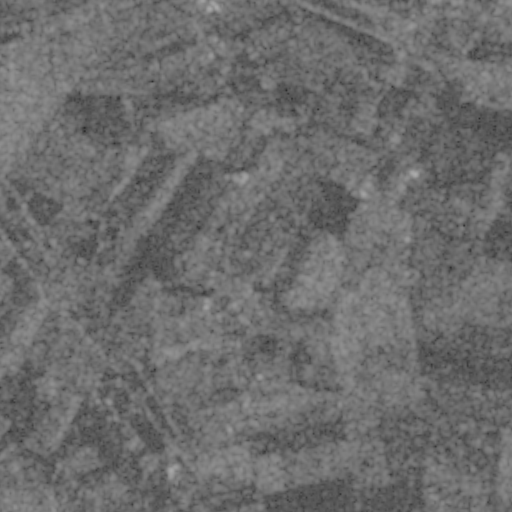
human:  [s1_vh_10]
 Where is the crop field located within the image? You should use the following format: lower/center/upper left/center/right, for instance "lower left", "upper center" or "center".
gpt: The crop field is located in the upper left of the image.
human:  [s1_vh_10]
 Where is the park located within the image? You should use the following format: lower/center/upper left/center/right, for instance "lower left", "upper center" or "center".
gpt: The park is located in the lower center of the image.
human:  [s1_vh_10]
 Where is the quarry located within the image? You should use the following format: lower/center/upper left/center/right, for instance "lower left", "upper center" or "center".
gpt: There is no quarry in the image.

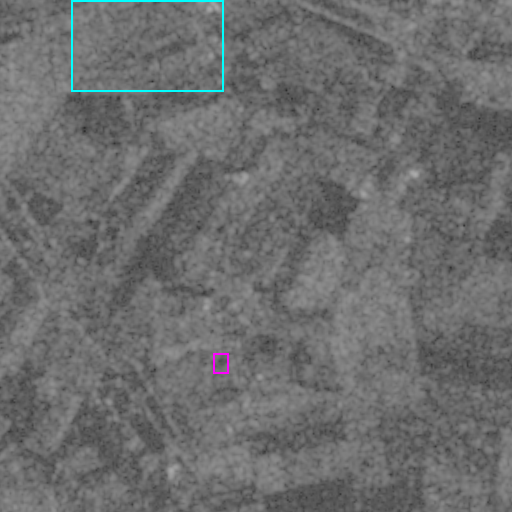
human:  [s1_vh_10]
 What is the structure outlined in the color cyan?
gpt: The structure outlined in cyan is a crop field.
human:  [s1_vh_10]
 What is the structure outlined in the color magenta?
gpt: The structure outlined in magenta is a park.
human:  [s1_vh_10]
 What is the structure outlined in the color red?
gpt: There is no red outline.